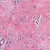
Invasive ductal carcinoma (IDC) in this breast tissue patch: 0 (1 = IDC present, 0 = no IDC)